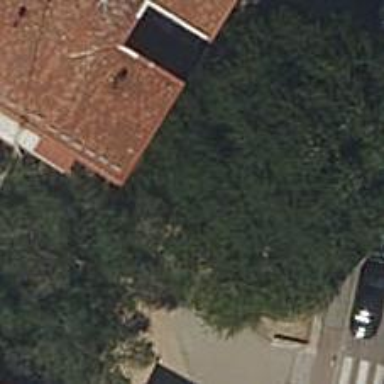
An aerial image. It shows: Veterinary facility.